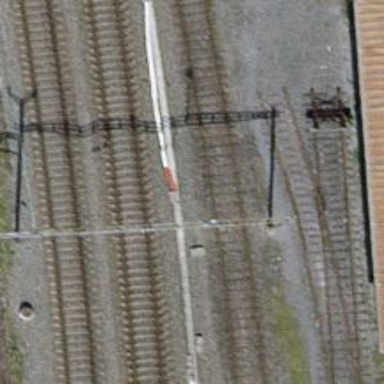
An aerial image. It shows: Single railway track with electrified contact line.